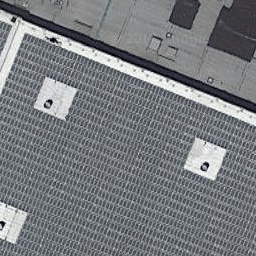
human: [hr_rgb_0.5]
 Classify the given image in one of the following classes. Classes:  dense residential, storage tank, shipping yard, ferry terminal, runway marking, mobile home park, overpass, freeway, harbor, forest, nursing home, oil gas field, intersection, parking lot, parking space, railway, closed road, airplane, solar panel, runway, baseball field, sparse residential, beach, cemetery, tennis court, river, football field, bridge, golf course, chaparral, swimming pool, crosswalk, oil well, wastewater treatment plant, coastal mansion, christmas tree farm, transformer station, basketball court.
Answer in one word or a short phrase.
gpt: solar panel